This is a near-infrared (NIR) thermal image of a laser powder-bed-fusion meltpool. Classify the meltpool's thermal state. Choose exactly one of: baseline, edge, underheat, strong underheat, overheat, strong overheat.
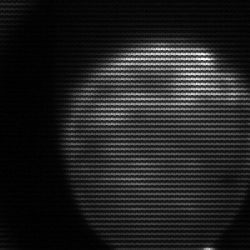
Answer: edge